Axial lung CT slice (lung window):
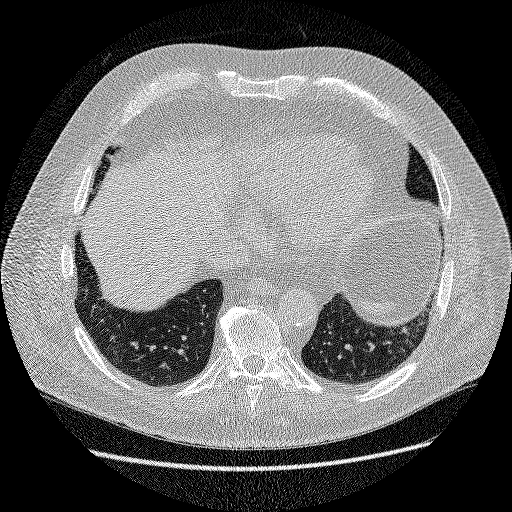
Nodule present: no